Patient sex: M
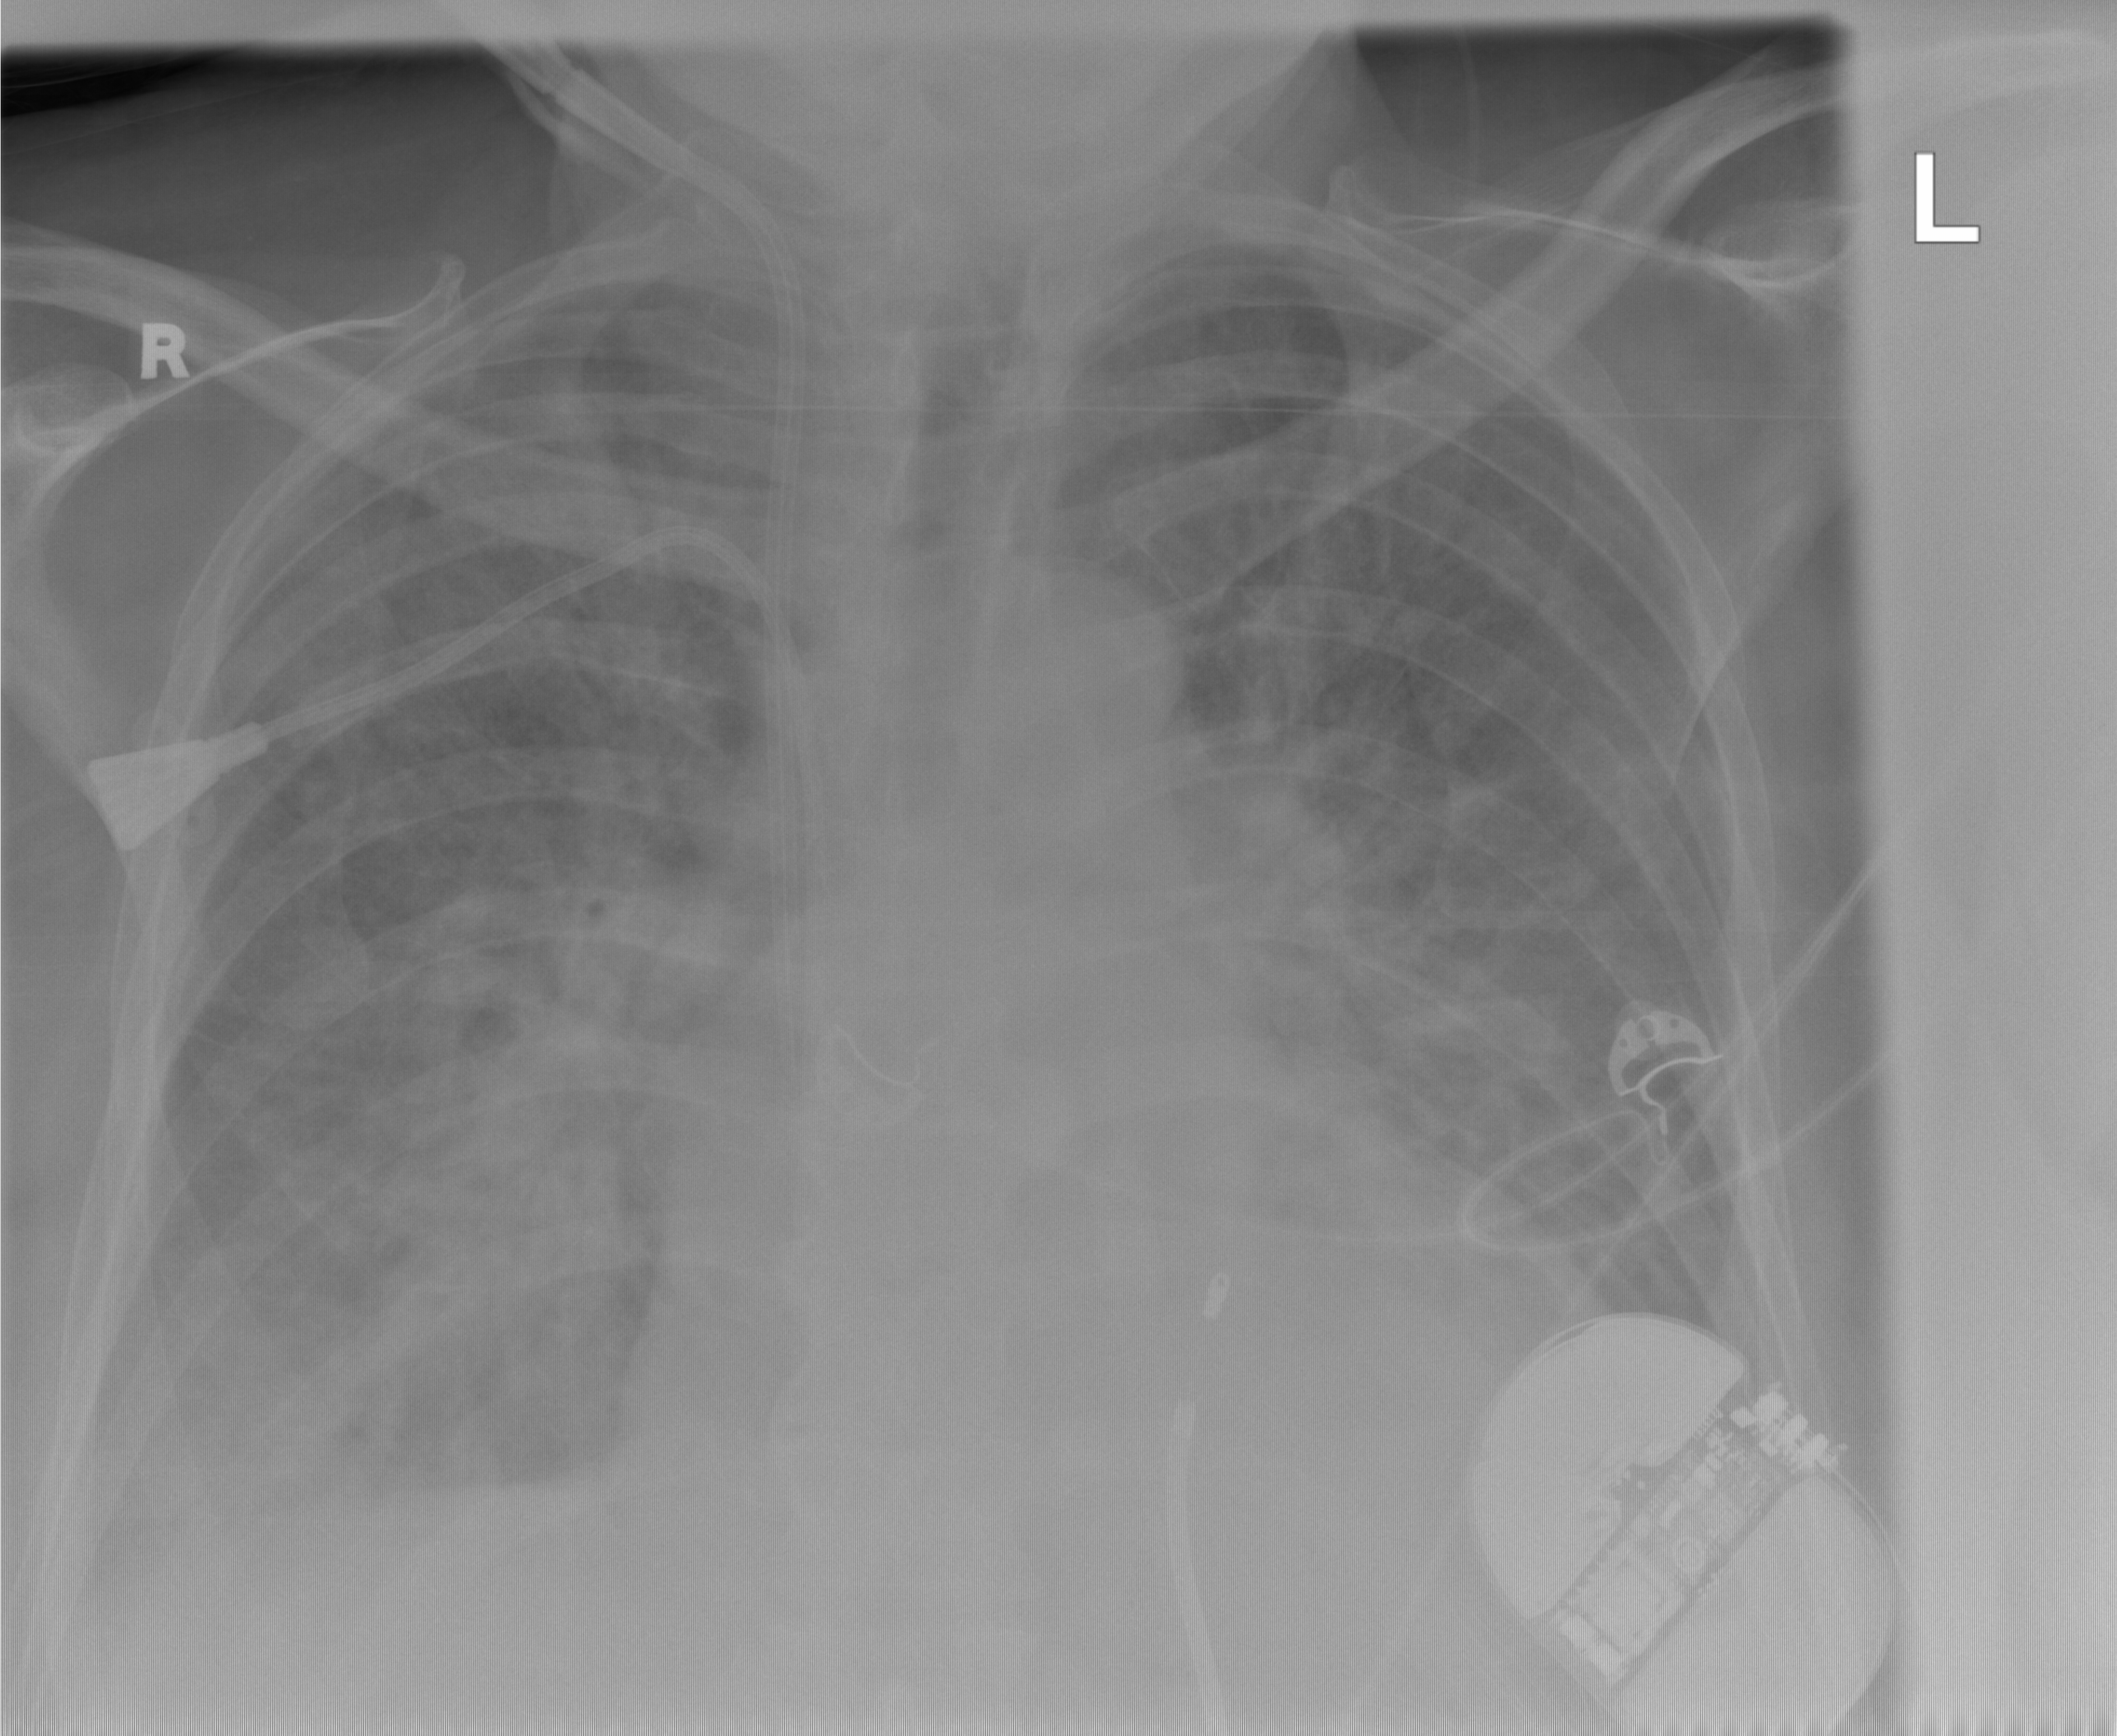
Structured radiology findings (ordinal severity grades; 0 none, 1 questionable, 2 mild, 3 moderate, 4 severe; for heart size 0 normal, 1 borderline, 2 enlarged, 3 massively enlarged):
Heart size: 2
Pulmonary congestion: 2
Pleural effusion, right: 2
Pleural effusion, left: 2
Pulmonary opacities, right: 3
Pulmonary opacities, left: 2
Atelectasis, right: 2
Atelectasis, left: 2